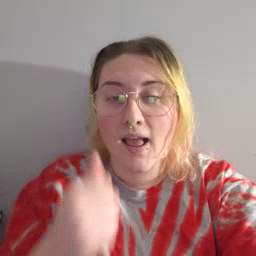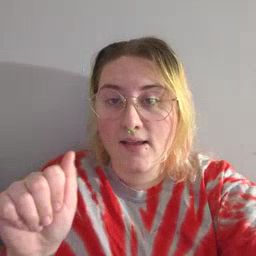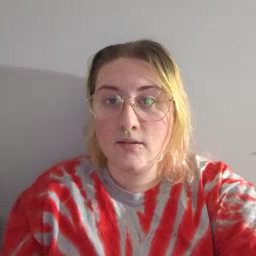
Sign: any